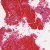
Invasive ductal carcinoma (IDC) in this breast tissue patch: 0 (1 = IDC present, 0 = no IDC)